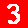
Digit: 3